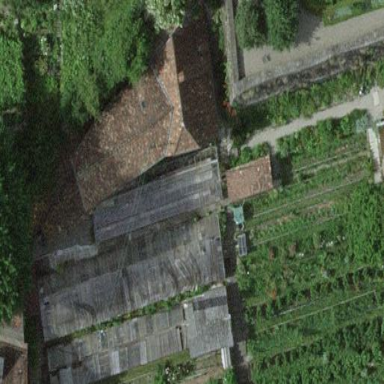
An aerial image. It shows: Greenhouse.